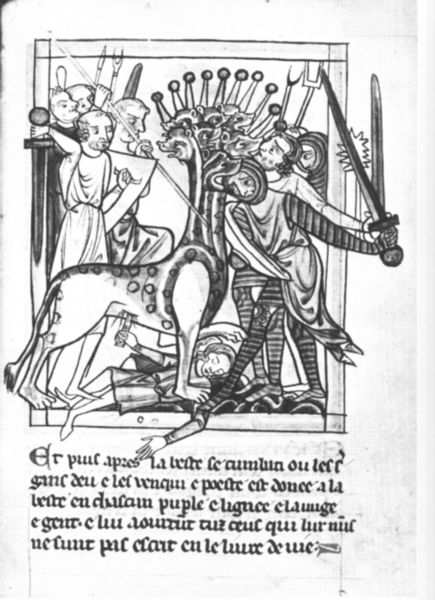
Titel: französische Apokalypse
Institution: London, Lambeth Palace Library
Schlagwörter: kampf, alt, tot, angst, schwarz-weiss, schwert, ritter, verzweiflung, mittelalter, löwe, drachen, zeichung, bedenken